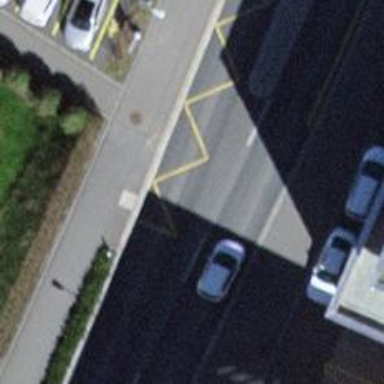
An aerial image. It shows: Primary road with asphalt surface and designated cycle lane.